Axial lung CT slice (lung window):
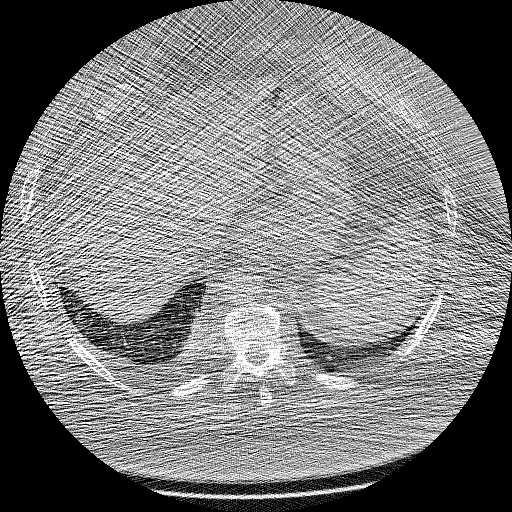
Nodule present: no